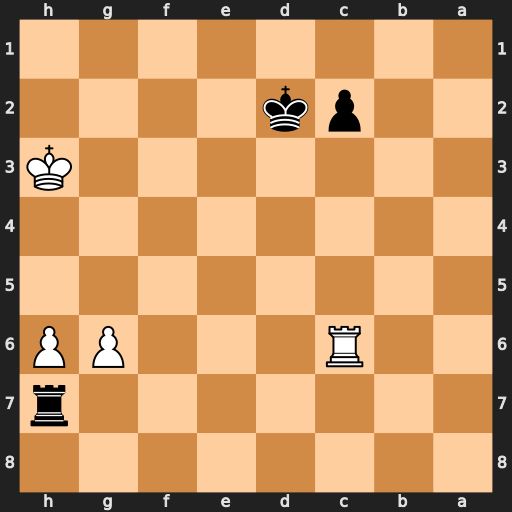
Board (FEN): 8/7r/2R3PP/8/8/7K/2pk4/8
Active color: b
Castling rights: -
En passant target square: -
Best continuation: Rxh6+ Kg4 Rxg6+ Rxg6 c1=Q